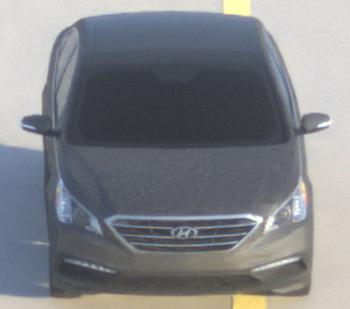
Make: Hyundai
Model: Sonata
Detailed model: Gen. 7
Model produced from: 2015
Model produced until: 2017
Doors: 4
Color: gray
Road condition: dry road
Daytime: sunrise or sunset
Contrast: low contrast